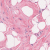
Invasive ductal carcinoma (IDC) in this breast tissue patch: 0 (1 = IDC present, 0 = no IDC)